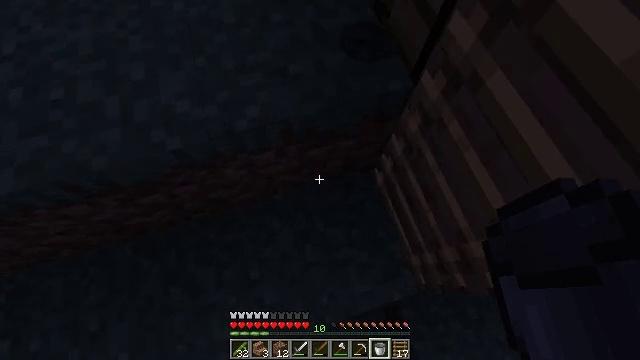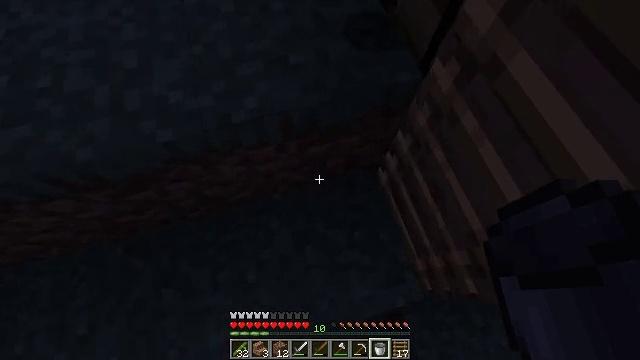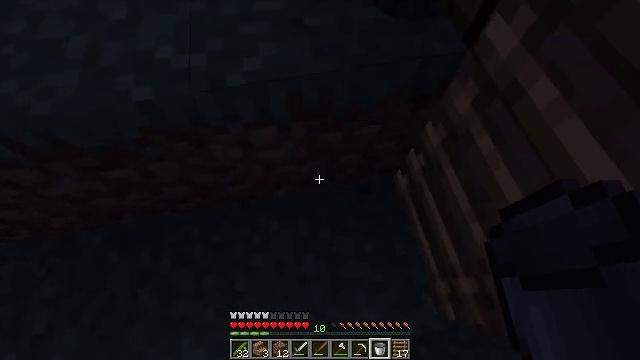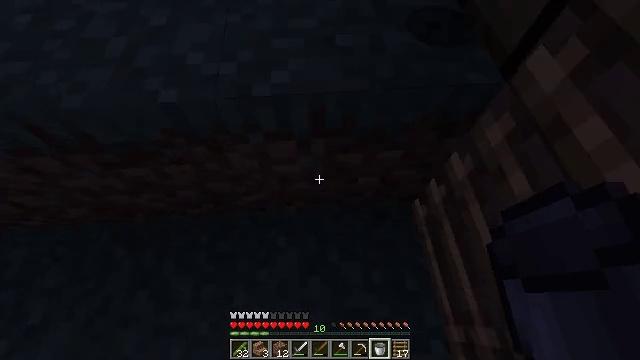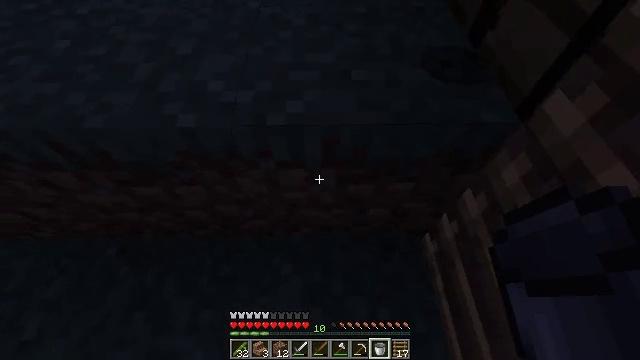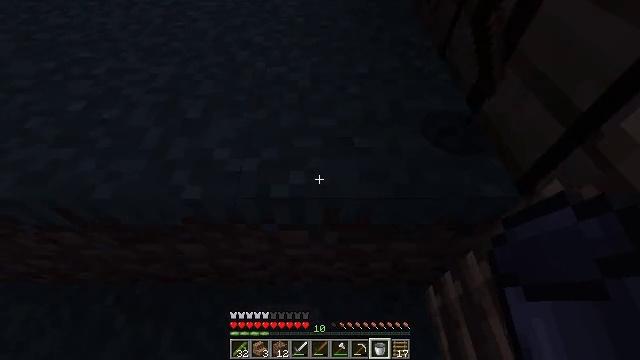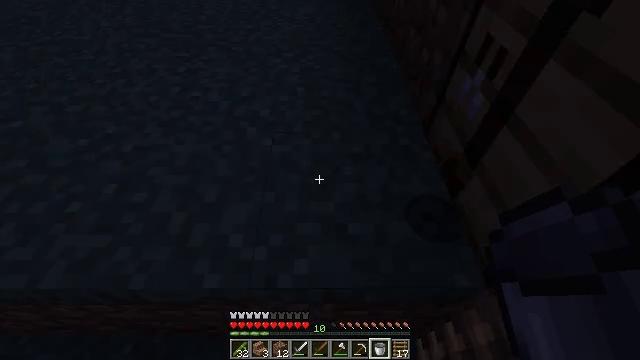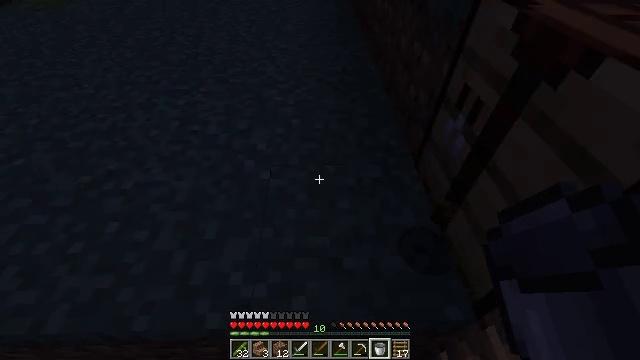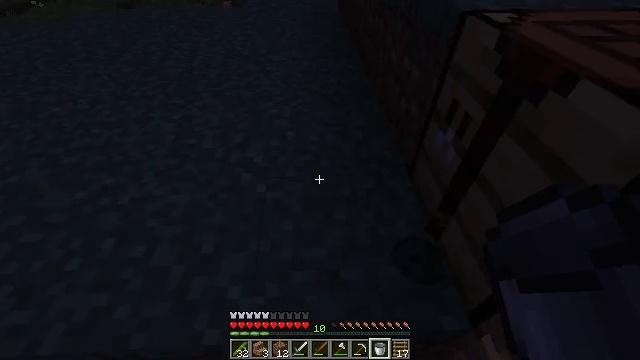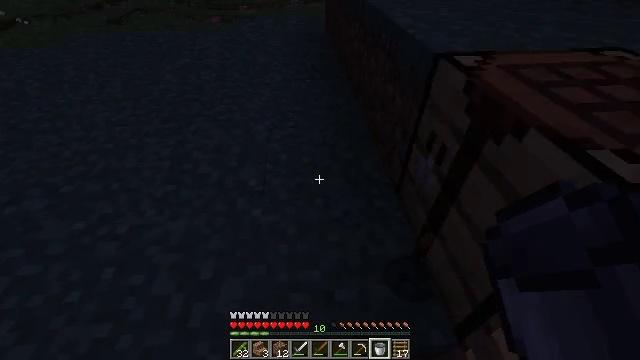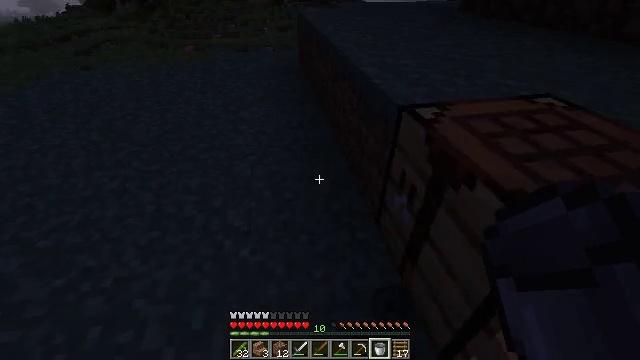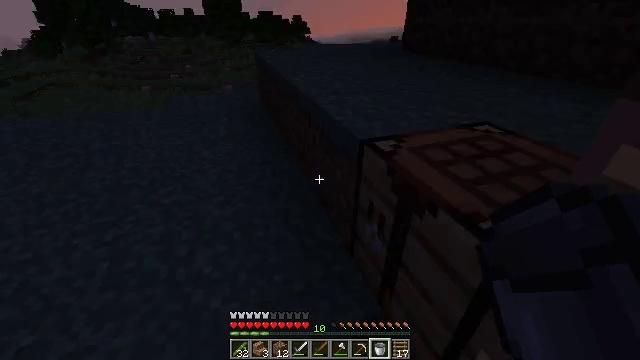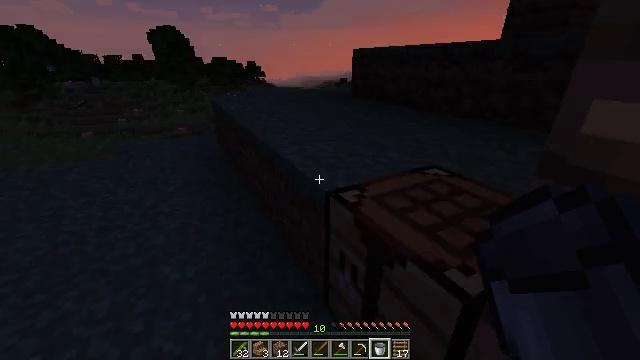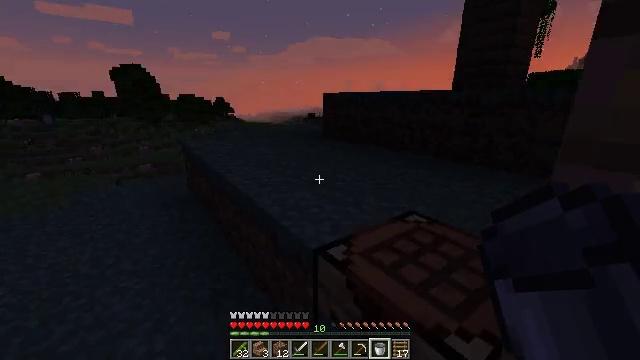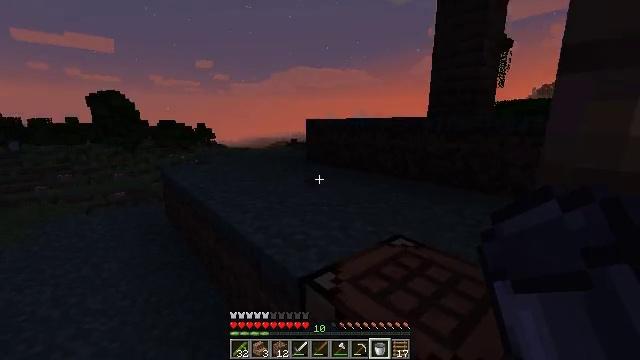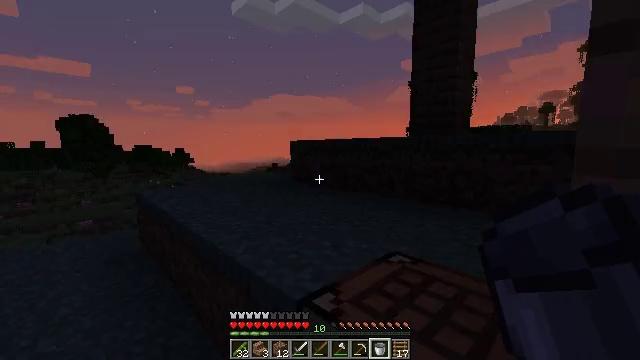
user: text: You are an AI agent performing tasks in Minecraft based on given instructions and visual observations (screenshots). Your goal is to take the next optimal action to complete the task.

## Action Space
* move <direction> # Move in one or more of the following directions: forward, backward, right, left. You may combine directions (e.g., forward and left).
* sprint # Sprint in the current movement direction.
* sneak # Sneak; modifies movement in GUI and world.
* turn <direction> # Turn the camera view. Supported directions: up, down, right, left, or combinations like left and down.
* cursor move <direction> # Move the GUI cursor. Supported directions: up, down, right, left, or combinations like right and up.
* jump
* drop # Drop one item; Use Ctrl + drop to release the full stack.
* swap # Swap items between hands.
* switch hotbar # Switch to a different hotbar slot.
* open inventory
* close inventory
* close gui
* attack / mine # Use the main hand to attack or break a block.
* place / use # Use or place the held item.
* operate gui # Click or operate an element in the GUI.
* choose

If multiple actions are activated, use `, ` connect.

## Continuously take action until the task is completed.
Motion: motion action
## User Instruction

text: Harvest jungle planks from a wall or floor.
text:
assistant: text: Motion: no_op
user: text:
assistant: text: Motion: turn left and up
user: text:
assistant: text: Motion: move forward, turn left and up
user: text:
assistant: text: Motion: move forward, turn left and up
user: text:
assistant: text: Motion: move forward, turn up, jump
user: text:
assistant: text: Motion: move forward, turn up, jump
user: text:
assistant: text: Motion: move forward, turn right and up, jump
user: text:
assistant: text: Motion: move forward, turn right and up, jump
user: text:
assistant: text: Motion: move forward, turn right and up, jump
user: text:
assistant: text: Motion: move forward and move left, turn right and up, jump
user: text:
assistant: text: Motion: move forward and move left, turn right and up, jump
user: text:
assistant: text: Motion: move forward and move left, turn right and up
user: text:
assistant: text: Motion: move forward and move left, turn right and up
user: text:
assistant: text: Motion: move forward and move left, turn right and up
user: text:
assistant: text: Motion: move forward, turn right and up
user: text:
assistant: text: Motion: move forward, turn right and up
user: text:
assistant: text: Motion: move forward, turn right and up
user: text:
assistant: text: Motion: move forward, turn right and up
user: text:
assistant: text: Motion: move forward
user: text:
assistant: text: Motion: move forward, jump
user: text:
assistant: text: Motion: move forward, jump
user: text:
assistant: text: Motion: move forward, turn right, jump
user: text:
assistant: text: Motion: move forward, turn right and down, jump
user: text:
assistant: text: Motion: move forward, turn right and down, jump
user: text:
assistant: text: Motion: move forward, turn right and down, jump
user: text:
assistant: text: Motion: move forward, turn right and down, jump
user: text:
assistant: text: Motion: move forward, jump
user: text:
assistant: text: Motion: move forward, jump
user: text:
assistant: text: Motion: move forward, sprint, turn right and down, jump
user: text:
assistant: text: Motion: move forward, sprint, turn right and down, jump